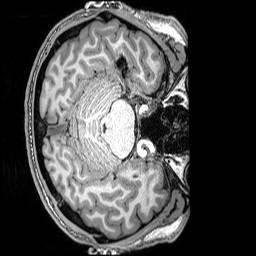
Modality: T1w
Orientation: axial
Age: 24
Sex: male
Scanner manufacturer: siemens
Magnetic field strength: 3 T
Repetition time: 2.5 s
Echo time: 0.00343 s